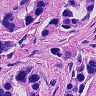
Metastatic tissue present: yes